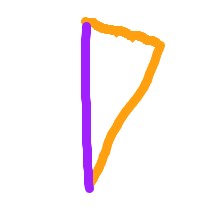
Shape: triangle